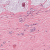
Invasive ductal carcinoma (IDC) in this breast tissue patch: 0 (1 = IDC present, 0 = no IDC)